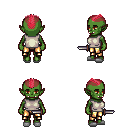
a pixel art fantasy rpg character, female body template, orc, green skin, white sleeveless shirt, gold greaves, ruby red short mohawk hairstyle, white slippers, dagger, four views (front, back, left, right), 2x2 character sprite sheet, small pixel art, hard edges, no anti-aliasing